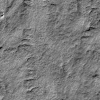
Atmospheric dust classification: not_dusty